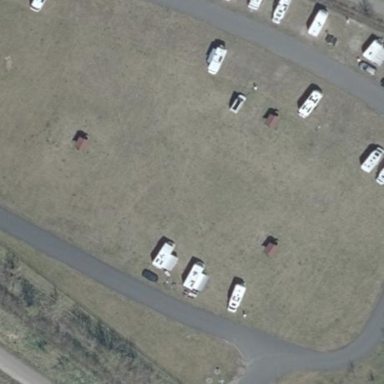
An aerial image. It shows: Camping site available for caravans. It includes sanitary dump station.